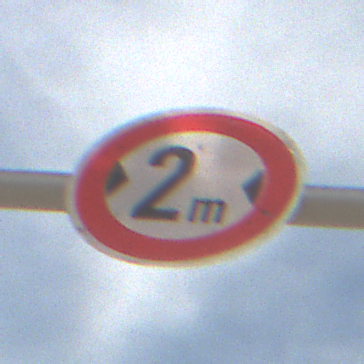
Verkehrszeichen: TatsaechlicheBreite2
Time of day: MorningAfternoon
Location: Outdoor (Urban)
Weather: PartlyCloudy
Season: NotSpecified
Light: Natural